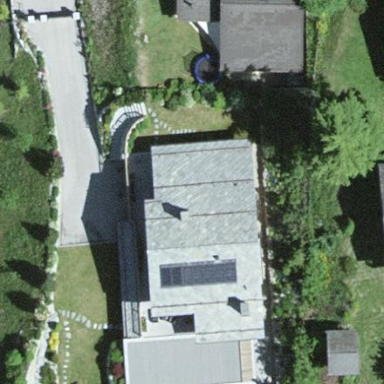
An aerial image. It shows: Simple and straightforward house.